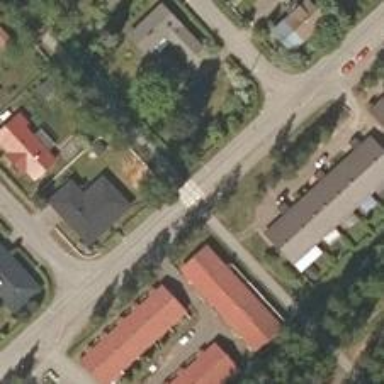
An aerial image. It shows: Uncontrolled crossing on the road.